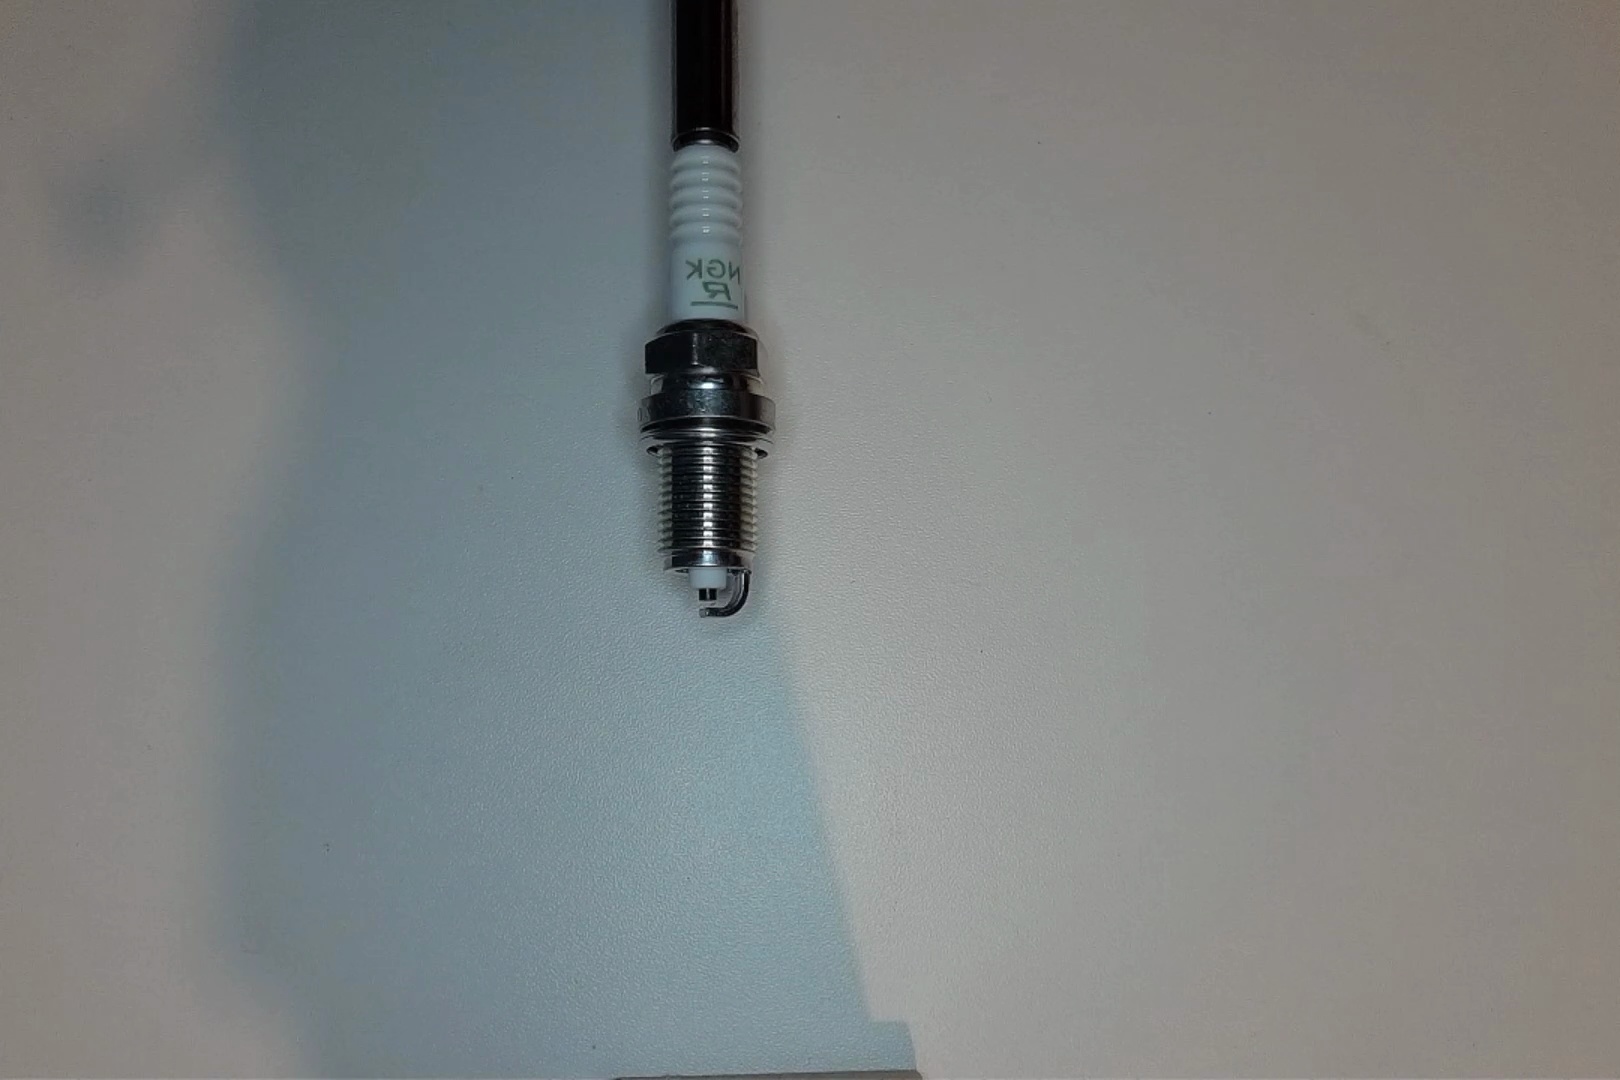
Label: no anomaly